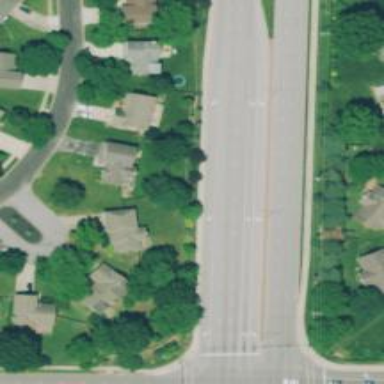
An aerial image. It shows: Dash road marking.